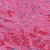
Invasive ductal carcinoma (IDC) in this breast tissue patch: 0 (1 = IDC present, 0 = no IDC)